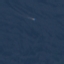
Land use / land cover: SeaLake